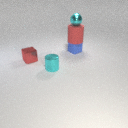
small cyan metal cylinder to the left of small blue rubber cube